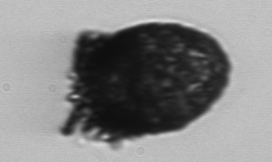
Label: Stenosemella_pacifica